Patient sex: M
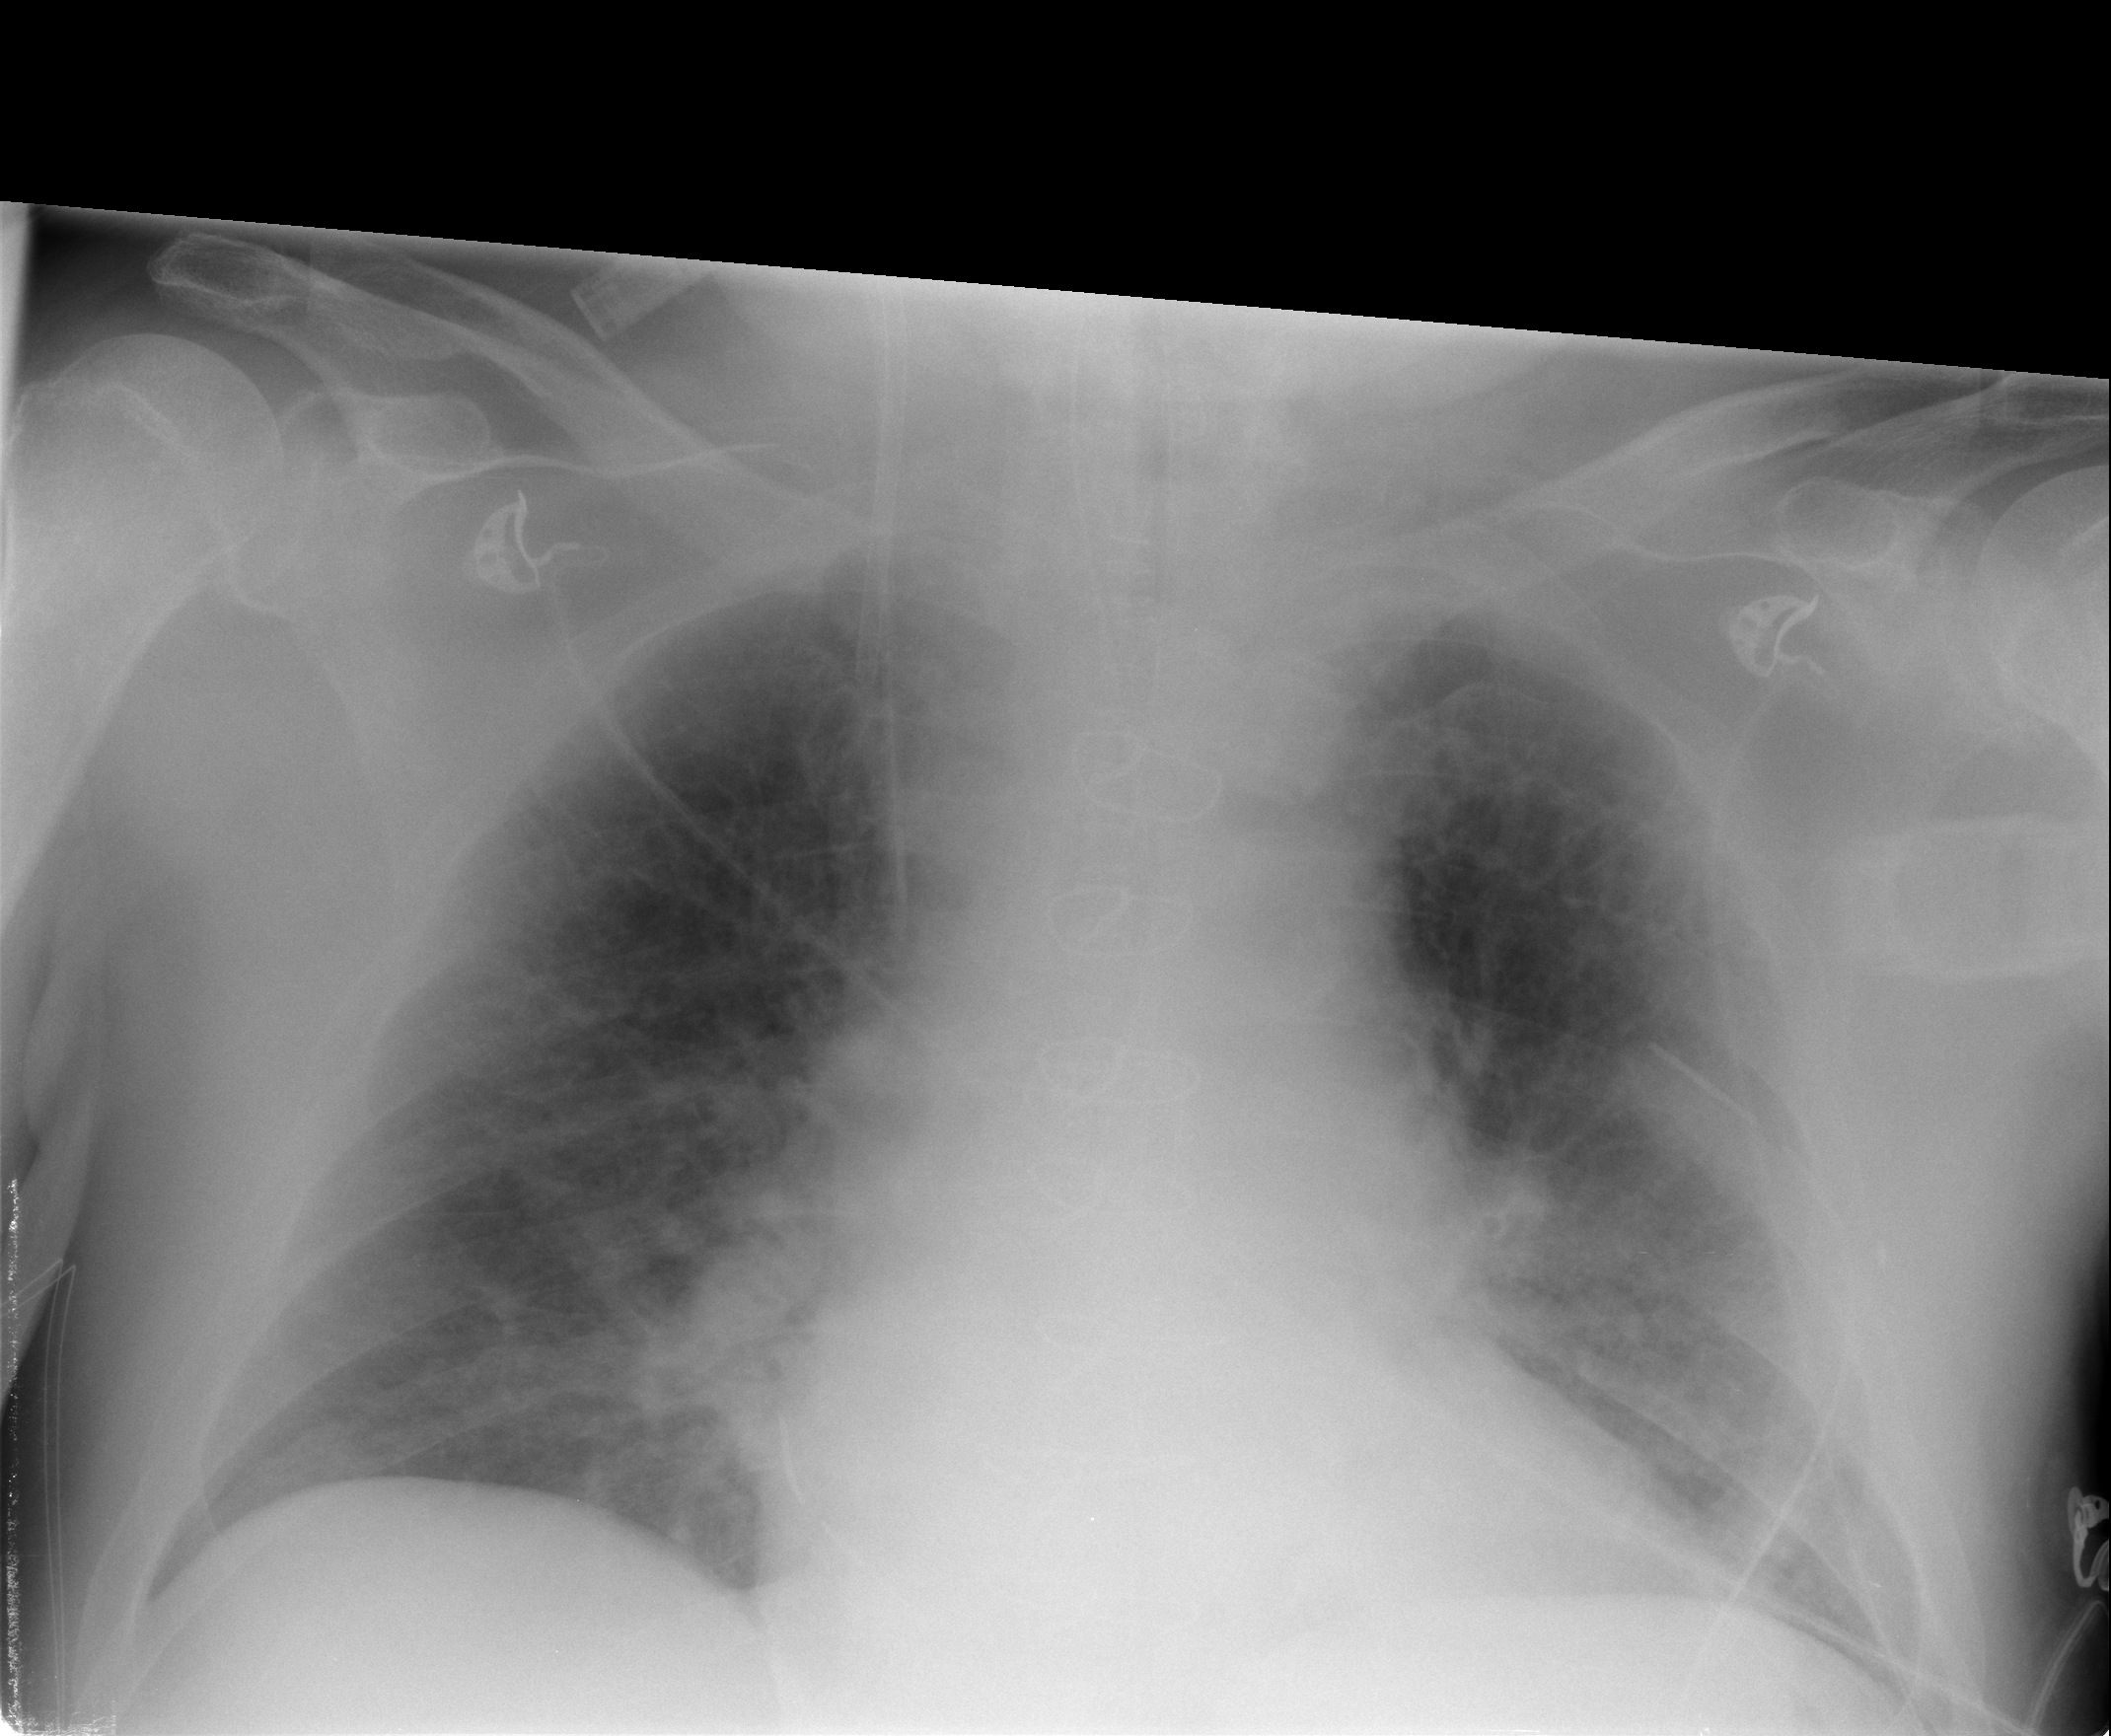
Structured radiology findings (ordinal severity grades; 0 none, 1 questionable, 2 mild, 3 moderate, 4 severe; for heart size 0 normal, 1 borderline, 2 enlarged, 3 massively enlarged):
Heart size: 0
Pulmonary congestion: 2
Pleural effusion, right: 0
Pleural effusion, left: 0
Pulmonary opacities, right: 0
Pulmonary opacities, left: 0
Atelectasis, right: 0
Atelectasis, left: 2